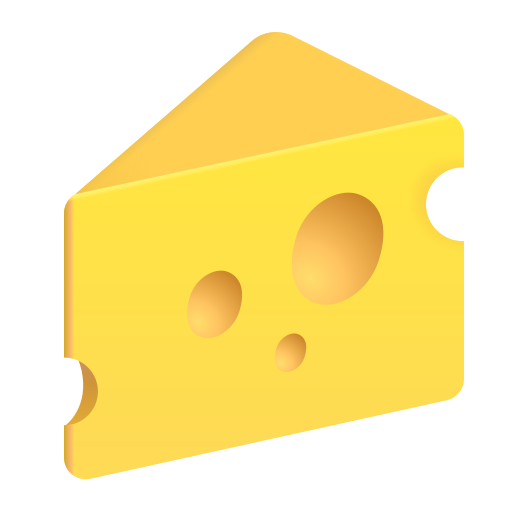
cheese wedge color